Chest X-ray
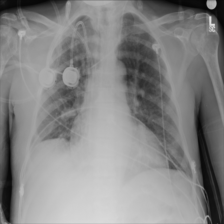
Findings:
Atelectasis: negative
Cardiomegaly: negative
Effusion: negative
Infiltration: negative
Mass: negative
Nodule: negative
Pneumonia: negative
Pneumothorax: negative
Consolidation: negative
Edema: negative
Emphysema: negative
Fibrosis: negative
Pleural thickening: negative
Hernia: negative